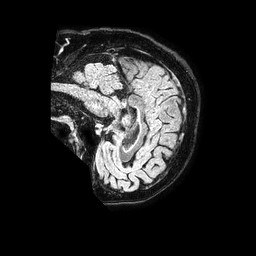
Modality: FLAIR
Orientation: sagittal
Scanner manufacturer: philips
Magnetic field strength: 1.5 T
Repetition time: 4.8 s
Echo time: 0.3 s